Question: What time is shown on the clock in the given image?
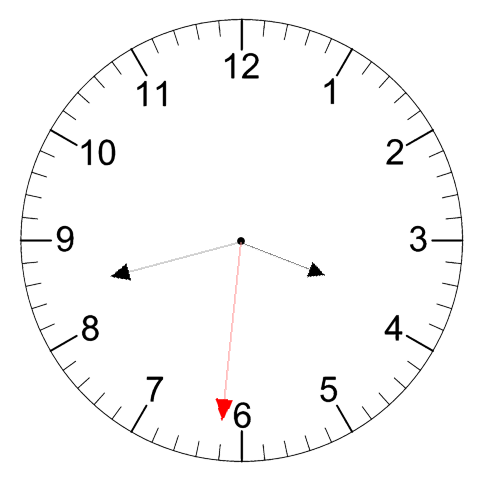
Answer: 03:42:31